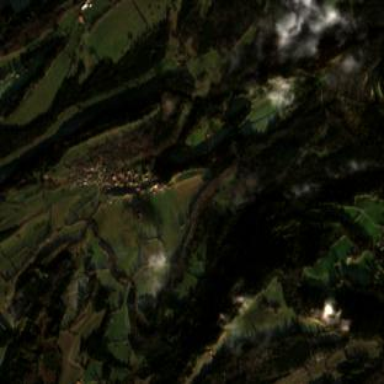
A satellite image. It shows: Village.